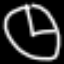
Label: clock